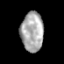
Tissue: prostate
Cell type: Epithelial cells
Senescence score: 0.2624
Nuclear area (px): 872
Mean DAPI intensity: 169.955